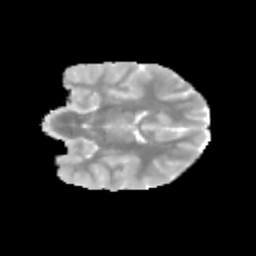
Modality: MD
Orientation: coronal
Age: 9
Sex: male
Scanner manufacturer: siemens
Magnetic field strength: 3 T
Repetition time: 3.8 s
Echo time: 0.07 s